Question: I have written several functions and want to only apply them to the last two columns of an input CSV file. The question is how to convert the last two columns to vectors and apply my functions to them?
'''
myAvg <- function(anyVector){
average <- sum(anyVector) / length(anyVector)
return(average)
}
mySD <- function(anyVector){
std_Dev <- sqrt(sum((anyVector - mean(anyVector)) ^ 2 / (length(anyVector) - 1)))
return(std_Dev)
}
myRange <- function(anyVector){
myRange <- max(anyVector) - min(anyVector)
return(myRange)
}
data <- read.csv("CardioGoodnessFit.csv")
print(data)
'''

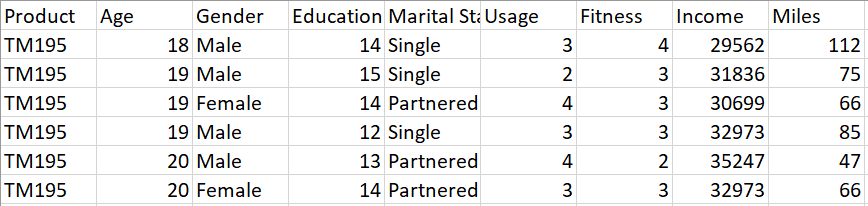
Answer: As @Mako212 suggested this can be simple achieved by using the 'apply' function in R:
'''
avg = apply(data[,c('Income','Miles')],MARGIN=2,FUN=myAvg)
sdev = apply(data[,c('Income','Miles')],MARGIN=2,FUN=mySD)
'''
Function 'myAvg' will be 'apply'ied to each column of the subset of data. Columns of interest can be specified either by providing the names of the columns or column numbers in a vector. 'Apply' is generally used for a matrix or data.frame type object. While 'MARGIN' provides the option to apply the 'FUN' column-wise ('MARGIN = 2') , row-wise ('MARGIN=1') or both(to each element of data 'MARGIN=c(1,2)')